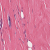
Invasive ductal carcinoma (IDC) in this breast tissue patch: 0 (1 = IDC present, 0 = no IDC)